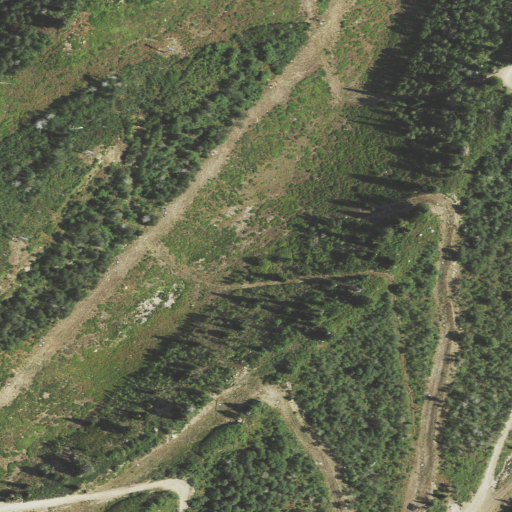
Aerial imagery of slope(s) in Utah named Wildcat Run containing deciduous forest, shrub, mixed forest, evergreen forest, and pasture